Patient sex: M
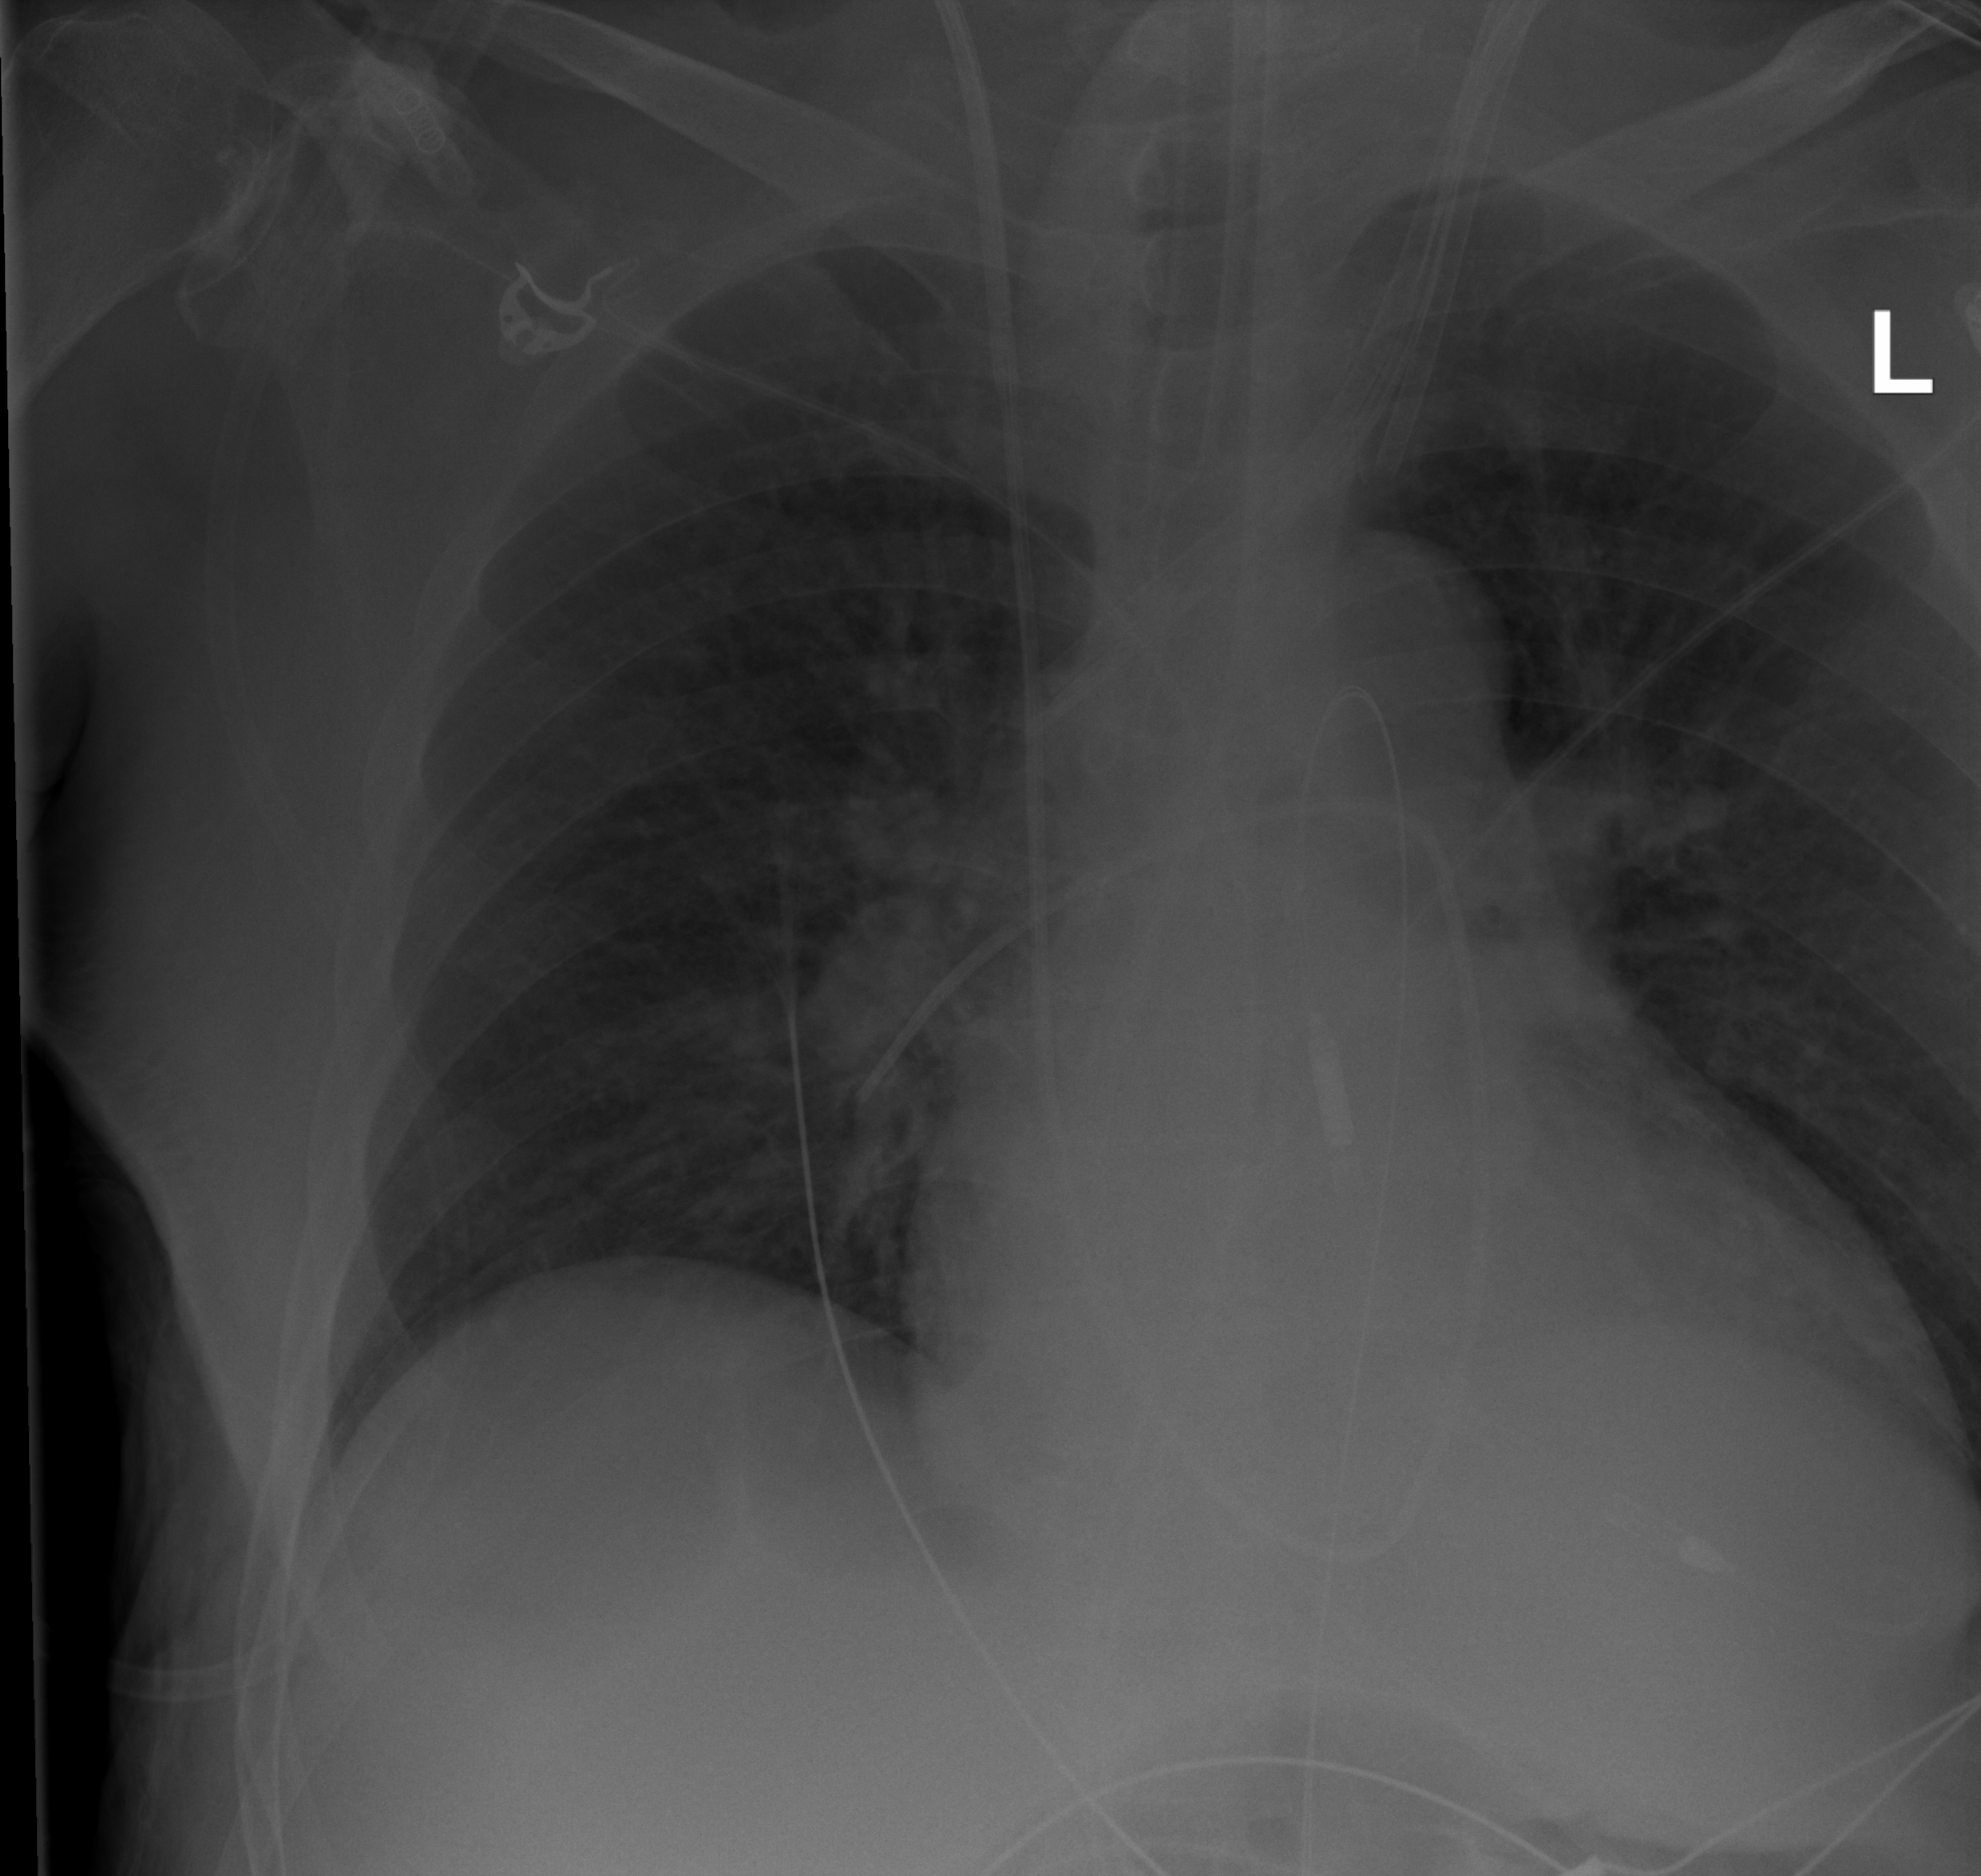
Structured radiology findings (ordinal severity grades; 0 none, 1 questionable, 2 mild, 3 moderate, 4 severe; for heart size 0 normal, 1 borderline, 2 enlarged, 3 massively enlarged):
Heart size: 2
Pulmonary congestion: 2
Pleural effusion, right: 0
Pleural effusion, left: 0
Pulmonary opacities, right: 0
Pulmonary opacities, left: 0
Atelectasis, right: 2
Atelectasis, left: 2